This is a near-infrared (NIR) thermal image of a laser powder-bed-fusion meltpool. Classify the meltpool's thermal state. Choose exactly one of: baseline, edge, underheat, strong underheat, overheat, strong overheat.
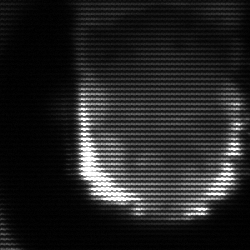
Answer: baseline